Question: I have been adding packages using Nuget, but I want to remove some packages. But I simply unable to find the "remove" button. The packages with a green mark indicates they are added to the project. But how can I "Remove" them using Nuget? Is Nuget designed to give me a one-way ticket?

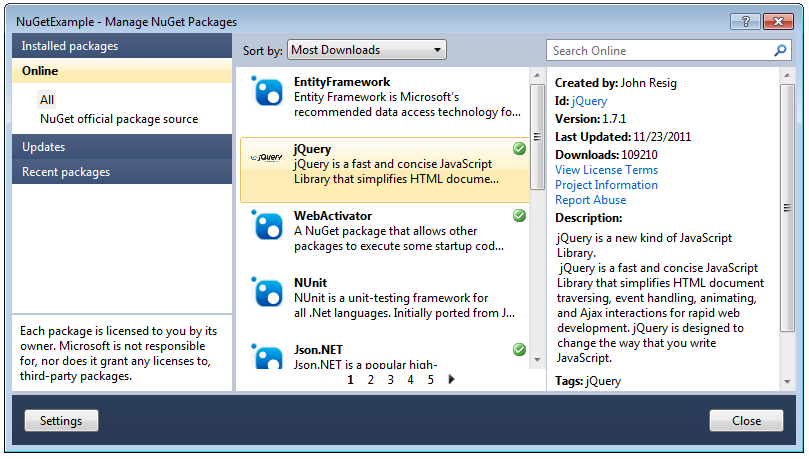
Answer: If you click on the tab you will see an uninstall button.